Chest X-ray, PA view. Patient: 68 years old, sex F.
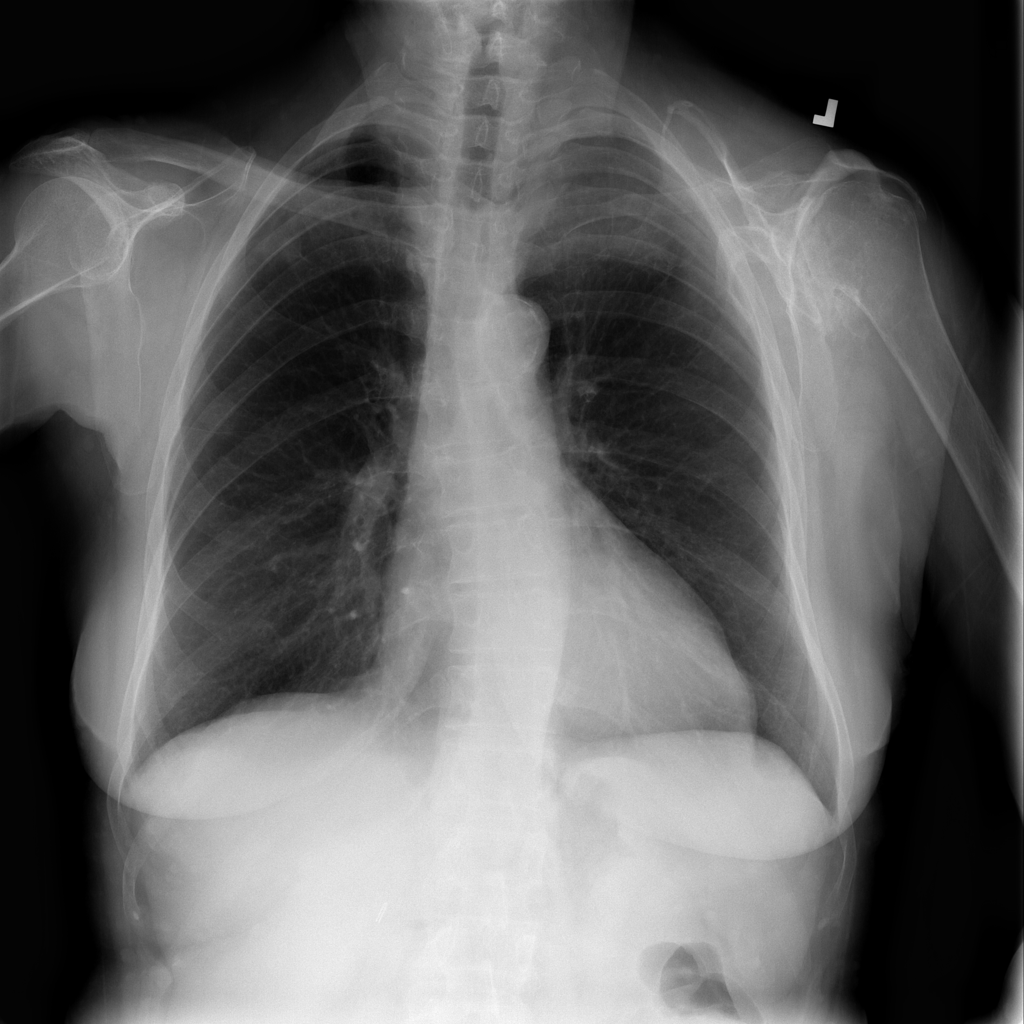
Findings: No Finding